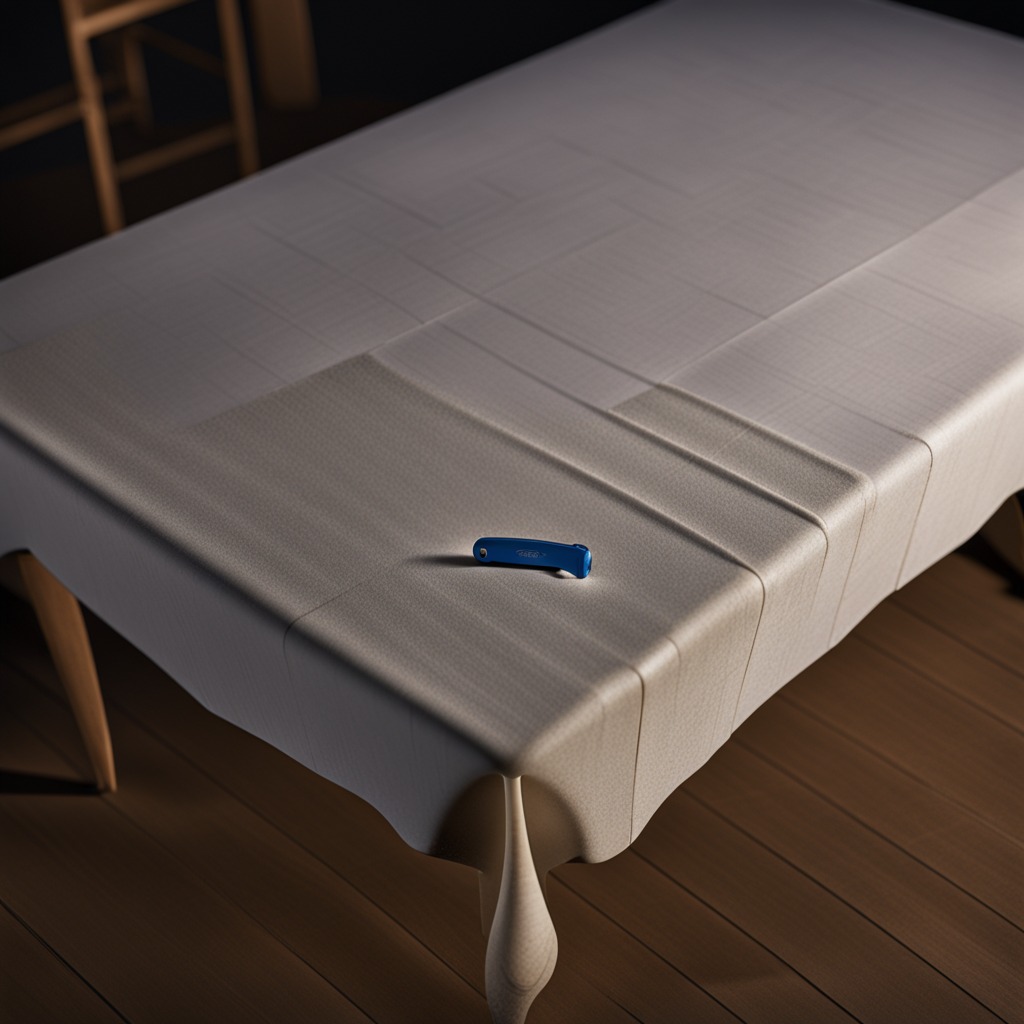
A utility knife is lying on the wooden table.